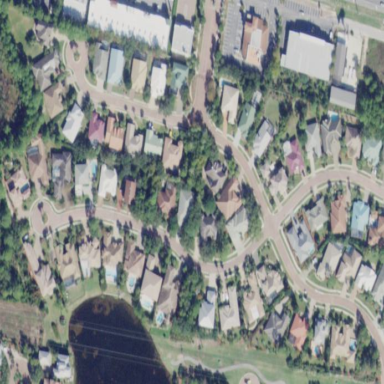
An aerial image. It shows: Residential area consisting of single-family homes.